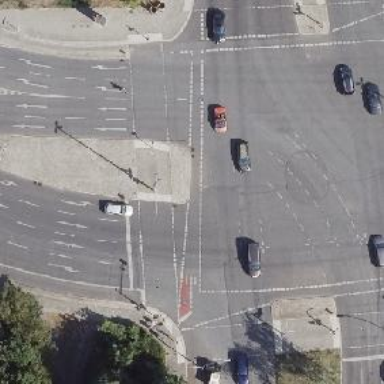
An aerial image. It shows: Traffic island located on footway.